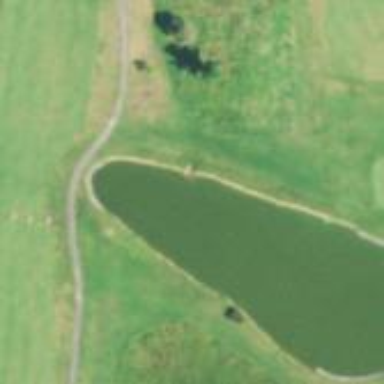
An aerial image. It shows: Water hazard on golf course. The hazard is natural water feature.